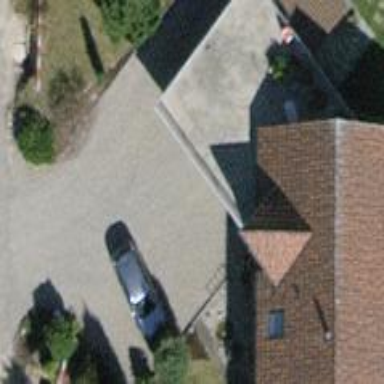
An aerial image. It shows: The roof of the building is gabled in shape.